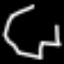
Label: octagon